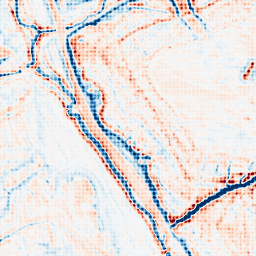
Category: edge_preserving
Decomposition family: bilateral
Decomposition parameters: d: 15
sigma_color: 75
sigma_space: 75
Upsampling method: sinc_blackman
Upsampling parameters: scale: 4
kernel_size: 4
Upsampling scale: 4